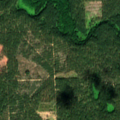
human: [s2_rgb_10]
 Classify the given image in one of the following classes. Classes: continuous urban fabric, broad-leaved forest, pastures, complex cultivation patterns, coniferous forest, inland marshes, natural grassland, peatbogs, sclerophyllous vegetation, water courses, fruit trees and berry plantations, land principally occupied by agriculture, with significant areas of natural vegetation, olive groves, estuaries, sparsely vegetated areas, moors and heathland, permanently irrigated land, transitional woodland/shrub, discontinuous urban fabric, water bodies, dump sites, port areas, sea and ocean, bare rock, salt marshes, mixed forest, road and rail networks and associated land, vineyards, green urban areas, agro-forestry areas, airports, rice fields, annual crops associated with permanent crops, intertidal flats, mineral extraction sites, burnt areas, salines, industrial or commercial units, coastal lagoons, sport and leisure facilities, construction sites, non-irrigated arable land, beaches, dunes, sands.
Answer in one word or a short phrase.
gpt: coniferous forest, mixed forest